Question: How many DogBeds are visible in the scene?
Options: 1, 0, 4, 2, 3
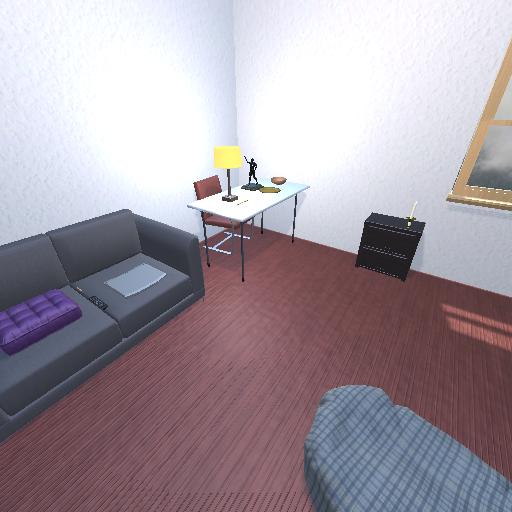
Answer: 1